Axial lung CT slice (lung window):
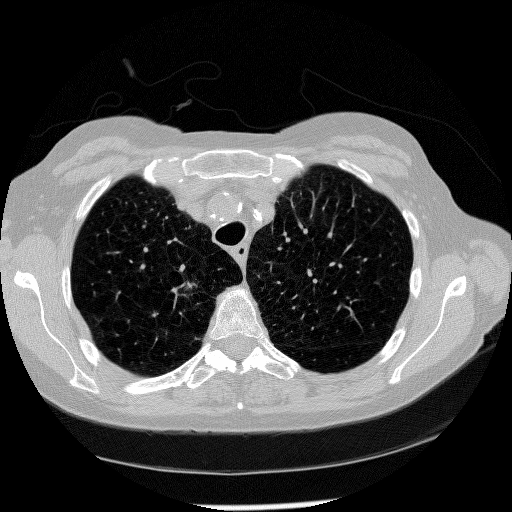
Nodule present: no